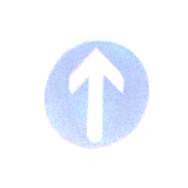
Verkehrszeichen: VorgeschriebeneFahrtrichtungGeradeaus
Umgebung: Outdoor, Urban
Tageszeit: SunriseSunset
Wetter: PartlyCloudy
Licht: Natural
Jahreszeit: NotSpecified
Kontrast: MediumContrast